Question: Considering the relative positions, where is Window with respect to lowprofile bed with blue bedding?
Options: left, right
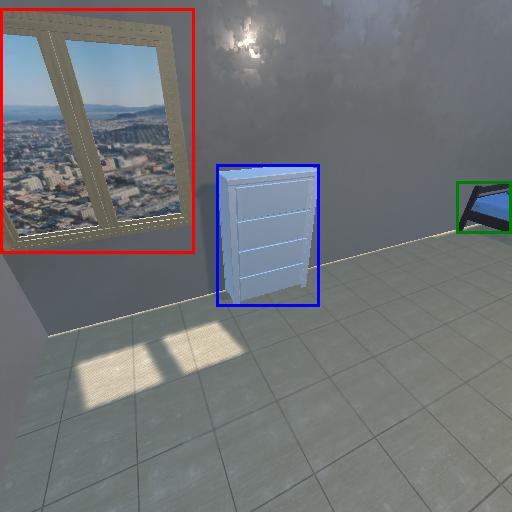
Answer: left